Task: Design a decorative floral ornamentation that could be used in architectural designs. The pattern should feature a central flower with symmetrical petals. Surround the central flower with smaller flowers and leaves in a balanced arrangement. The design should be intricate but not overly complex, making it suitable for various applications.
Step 388:
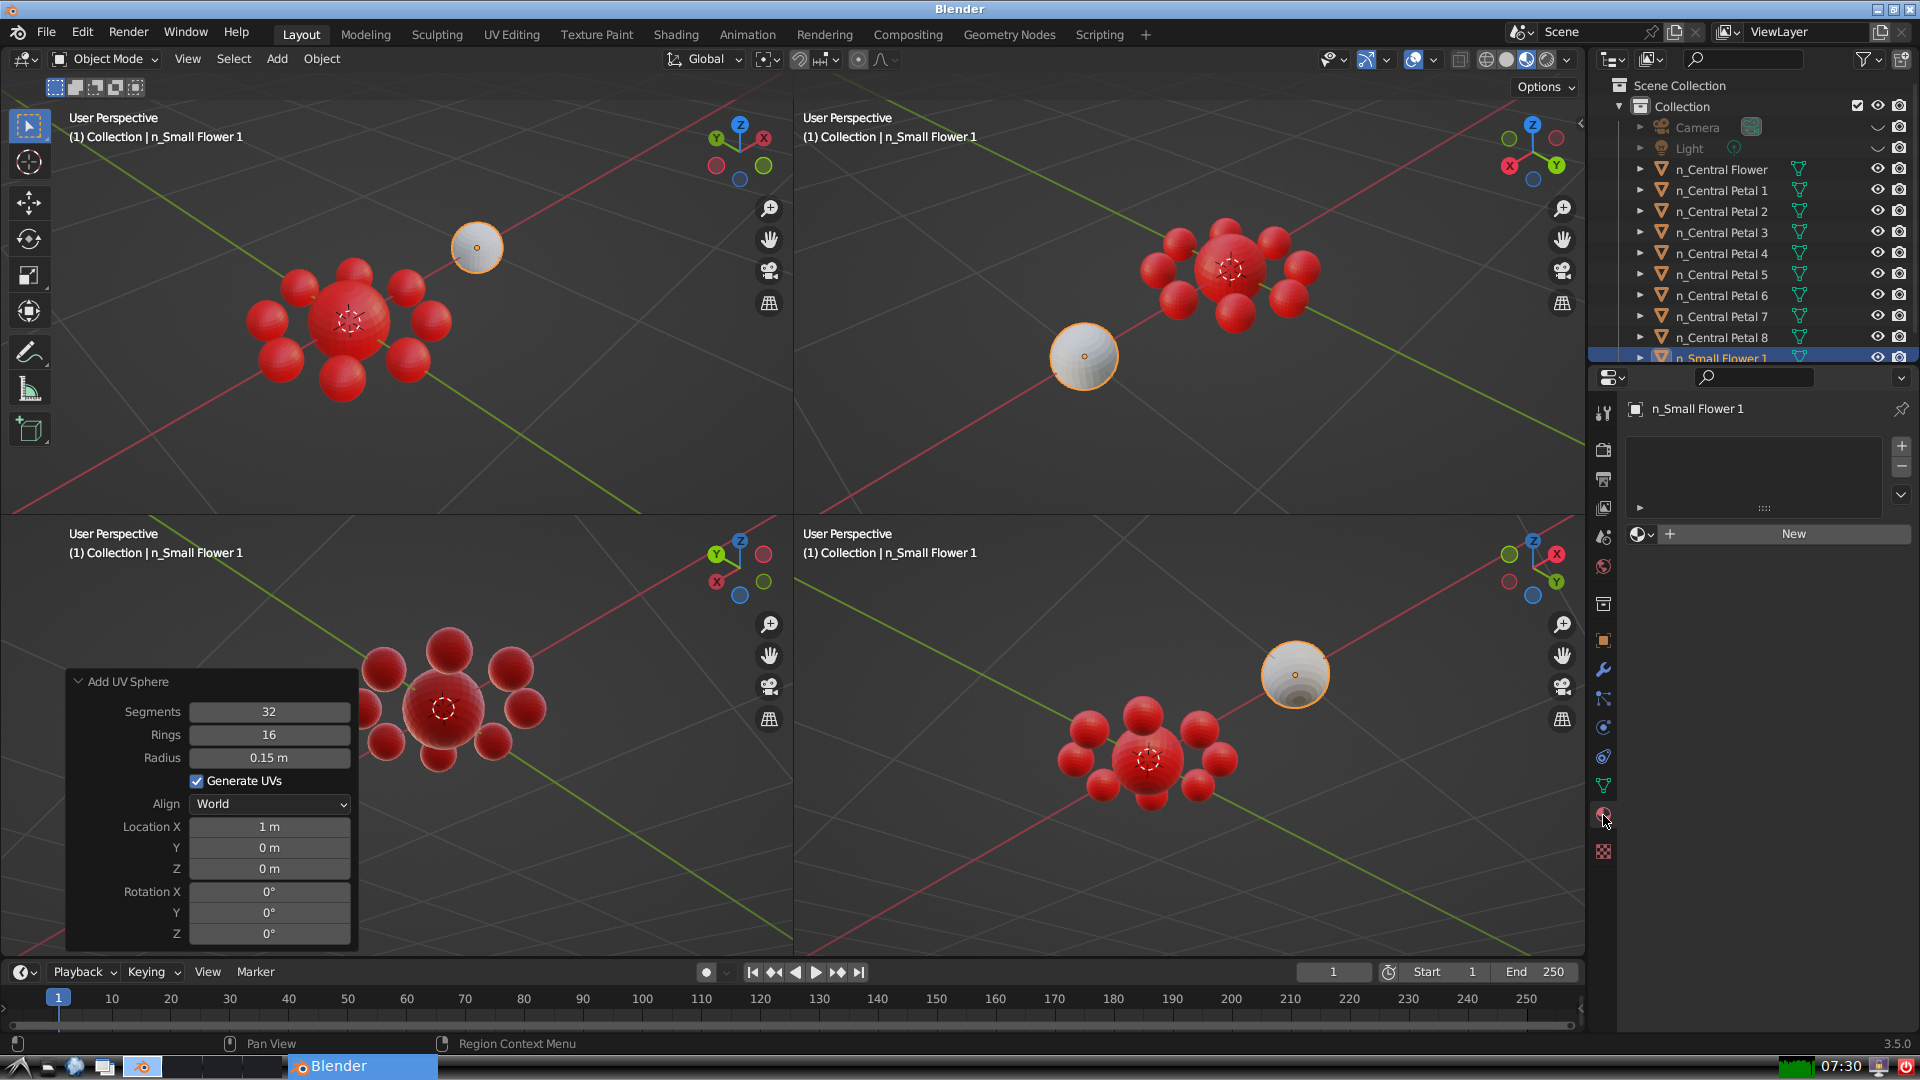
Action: {"mouse_move": [1636, 534]}